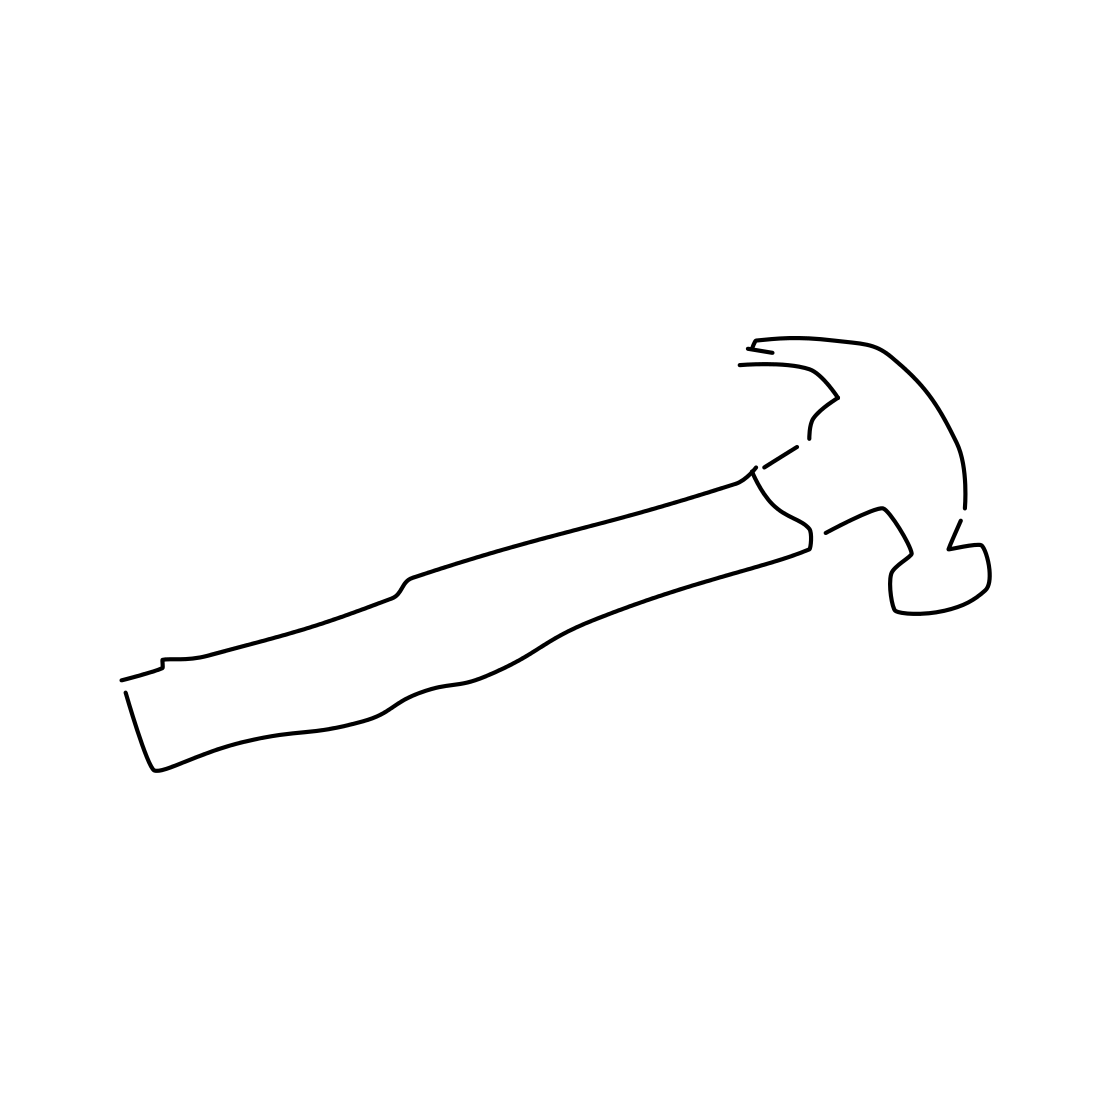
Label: hammer